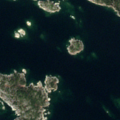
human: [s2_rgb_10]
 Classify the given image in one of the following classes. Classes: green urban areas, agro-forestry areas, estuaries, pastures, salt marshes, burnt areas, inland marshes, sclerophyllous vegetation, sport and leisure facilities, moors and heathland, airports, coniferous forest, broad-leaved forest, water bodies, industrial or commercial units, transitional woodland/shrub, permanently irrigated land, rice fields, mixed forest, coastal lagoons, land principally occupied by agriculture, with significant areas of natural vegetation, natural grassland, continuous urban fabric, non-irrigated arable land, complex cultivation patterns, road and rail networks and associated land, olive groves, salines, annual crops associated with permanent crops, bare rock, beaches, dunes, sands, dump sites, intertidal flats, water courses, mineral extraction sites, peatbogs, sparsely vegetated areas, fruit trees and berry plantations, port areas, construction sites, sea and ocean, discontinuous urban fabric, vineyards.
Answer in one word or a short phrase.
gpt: transitional woodland/shrub, sea and ocean